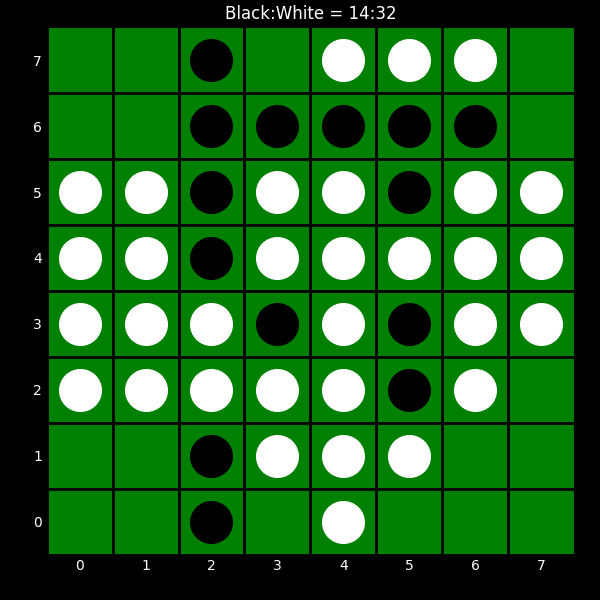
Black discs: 14
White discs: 32